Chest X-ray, PA view. Patient: 60 years old, sex M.
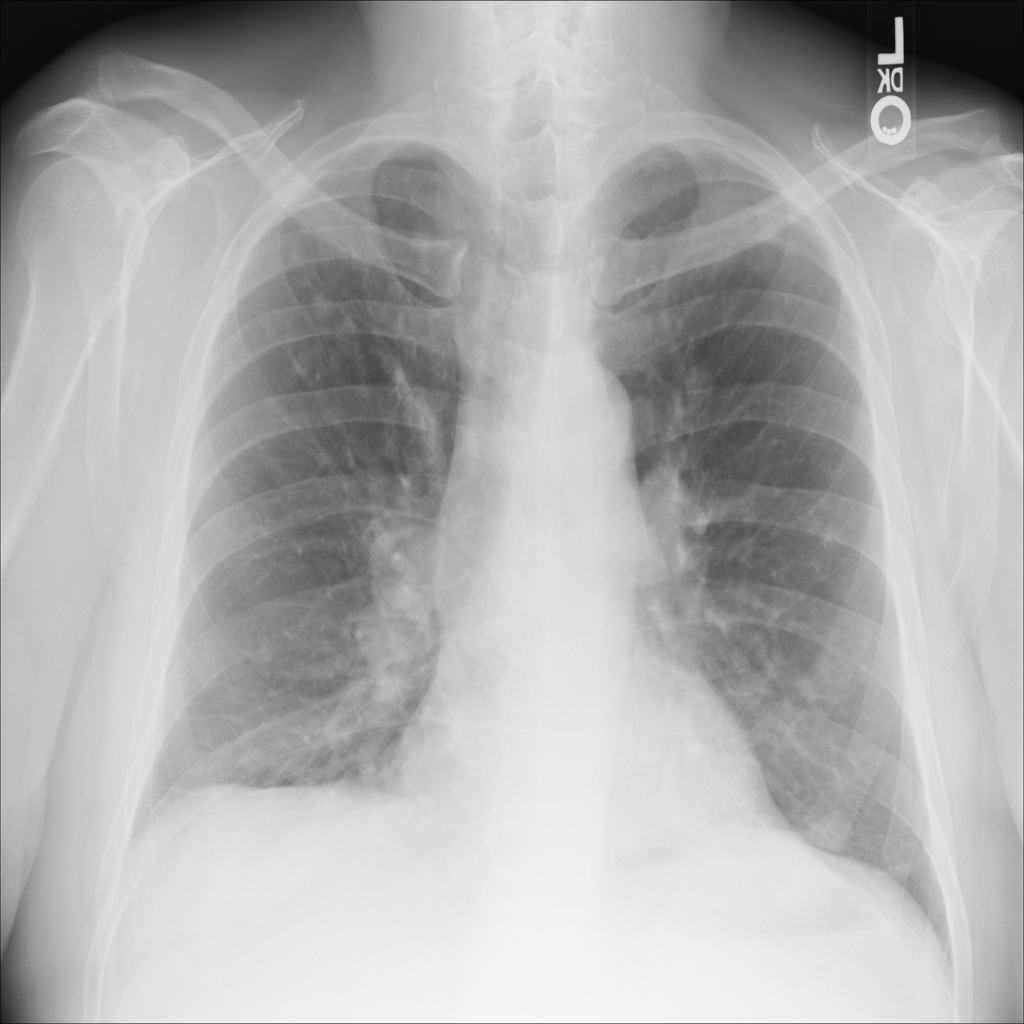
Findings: Nodule